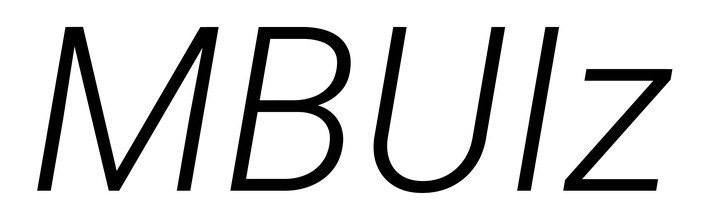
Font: Roboto-Italic_Light_Italic